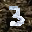
Label: 3